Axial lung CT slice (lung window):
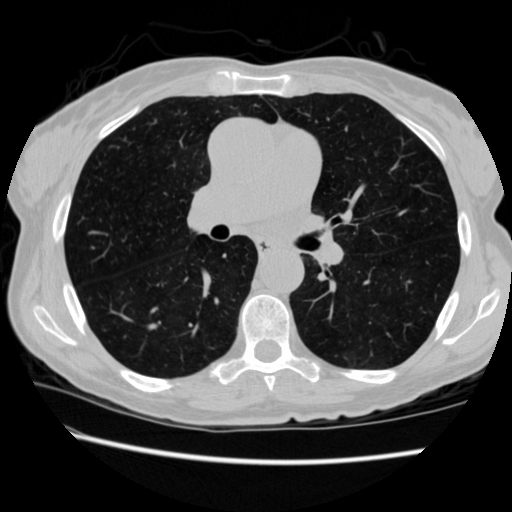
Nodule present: no